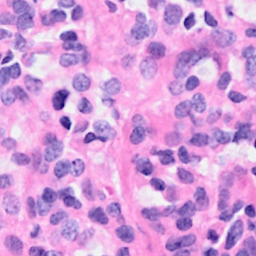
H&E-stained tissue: Breast